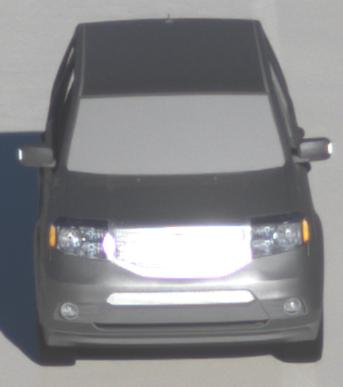
Make: Honda
Model: Pilot
Detailed model: Gen. 2 Facelift
Model produced from: 2012
Model produced until: 2015
Doors: 5
Color: gray
Road condition: wet road
Daytime: morning or afternoon
Contrast: high contrast